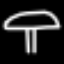
Label: mushroom